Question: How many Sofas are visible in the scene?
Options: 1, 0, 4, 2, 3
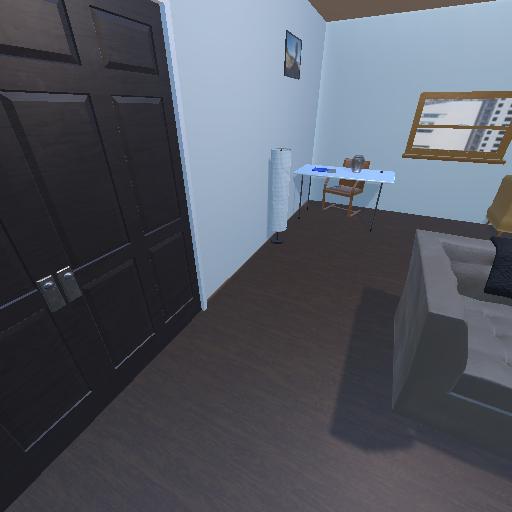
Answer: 1